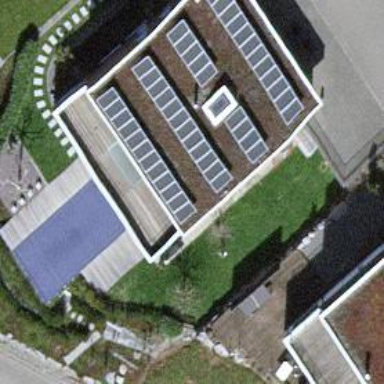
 consisting of solar photovoltaic panels."